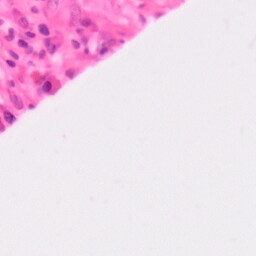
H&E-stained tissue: Colon